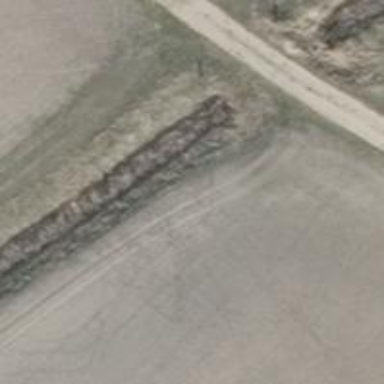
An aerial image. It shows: Culvert tunnel.